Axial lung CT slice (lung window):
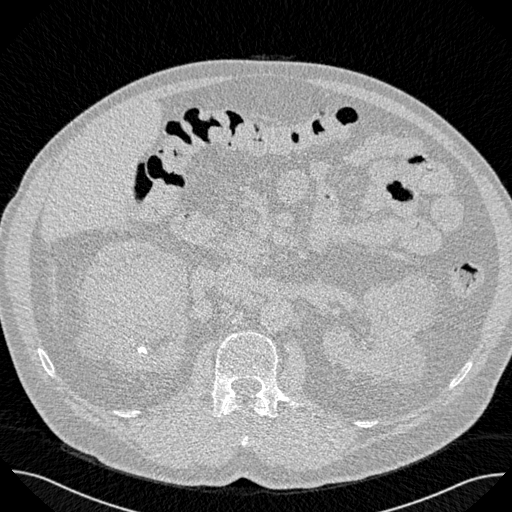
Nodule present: no